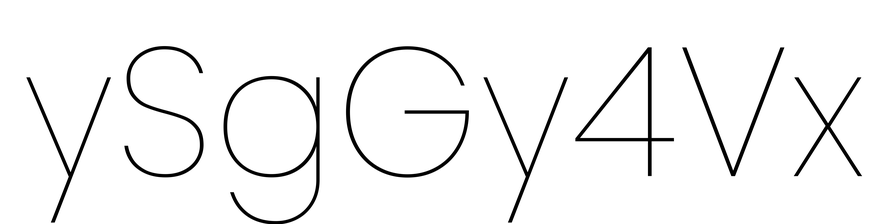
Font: Poppins-Thin